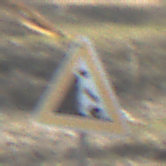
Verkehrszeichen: SteinschlagLinks
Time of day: MorningAfternoon
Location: Outdoor (Suburban)
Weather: PartlyCloudy
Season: NotSpecified
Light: Natural